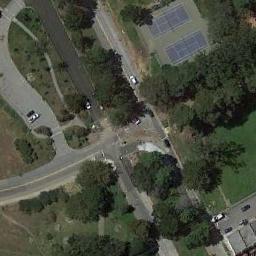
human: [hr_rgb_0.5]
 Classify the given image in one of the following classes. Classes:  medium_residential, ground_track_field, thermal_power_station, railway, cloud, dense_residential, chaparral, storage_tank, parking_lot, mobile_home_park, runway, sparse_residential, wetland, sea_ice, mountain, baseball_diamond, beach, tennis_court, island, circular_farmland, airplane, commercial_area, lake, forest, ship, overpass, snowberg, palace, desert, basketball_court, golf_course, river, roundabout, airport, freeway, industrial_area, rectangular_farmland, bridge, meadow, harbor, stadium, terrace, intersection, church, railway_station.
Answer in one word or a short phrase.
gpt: tennis_court